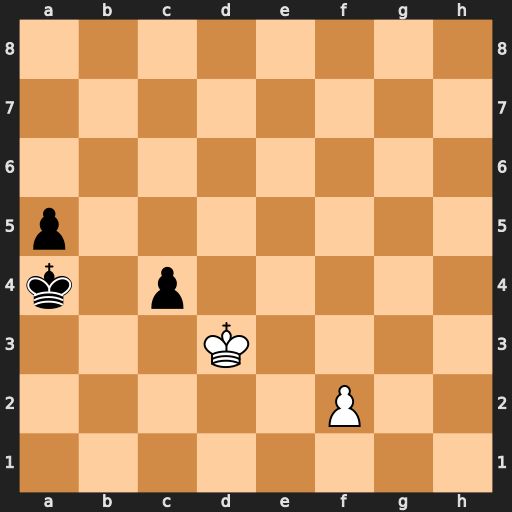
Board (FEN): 8/8/8/p7/k1p5/3K4/5P2/8
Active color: w
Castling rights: -
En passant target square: -
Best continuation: Kxc4 Ka3 f4 a4 f5 Kb2 f6 a3 f7 a2 f8=Q